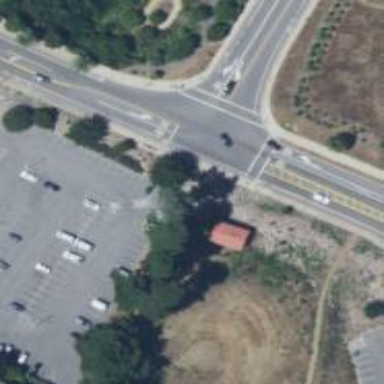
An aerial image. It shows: Left sidewalk along asphalt tertiary road.